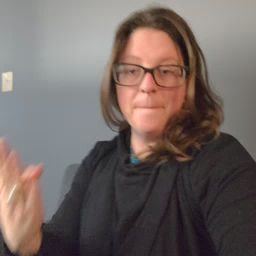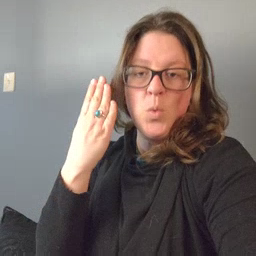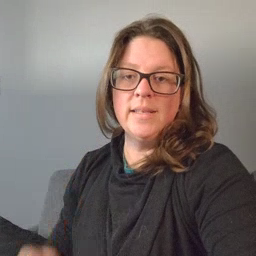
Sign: morning